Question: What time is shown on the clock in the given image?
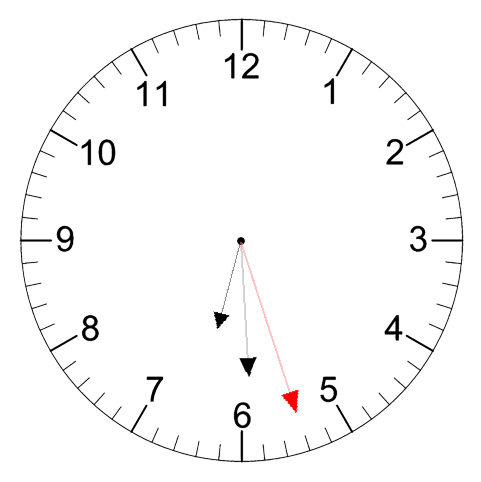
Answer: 06:29:27